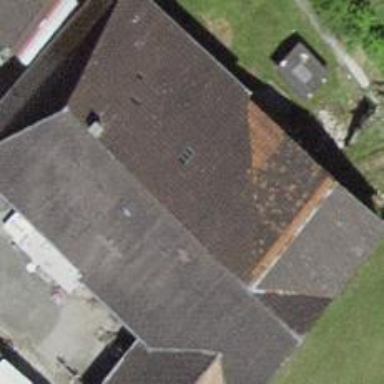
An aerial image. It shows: Farm building.